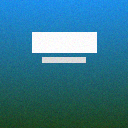
Screen state: on